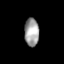
Tissue: skin
Cell type: Others
Senescence score: 0.8044
Nuclear area (px): 400
Mean DAPI intensity: 159.61